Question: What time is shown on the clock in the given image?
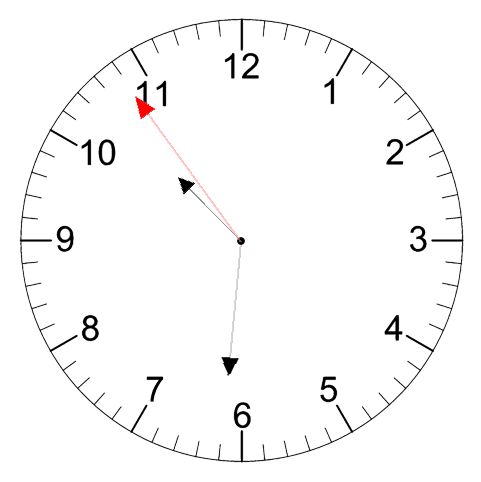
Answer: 10:30:54